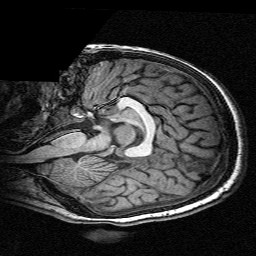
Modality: T1w
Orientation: sagittal
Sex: female
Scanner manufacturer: siemens
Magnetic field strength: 3 T
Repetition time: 2.3 s
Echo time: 0.00336 s